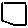
Label: square